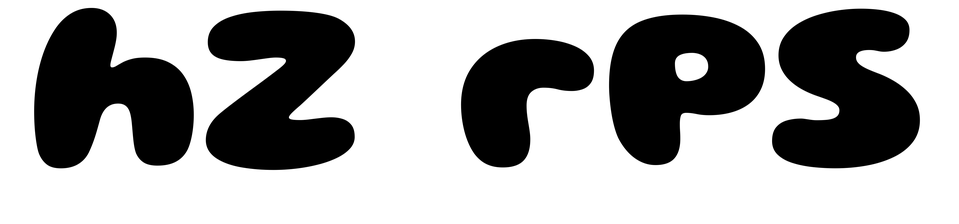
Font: Gluten_ExtraBold